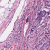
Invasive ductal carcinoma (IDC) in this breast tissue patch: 1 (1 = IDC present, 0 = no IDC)